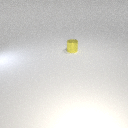
small yellow metal cylinder